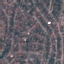
Land use / land cover class: Residential